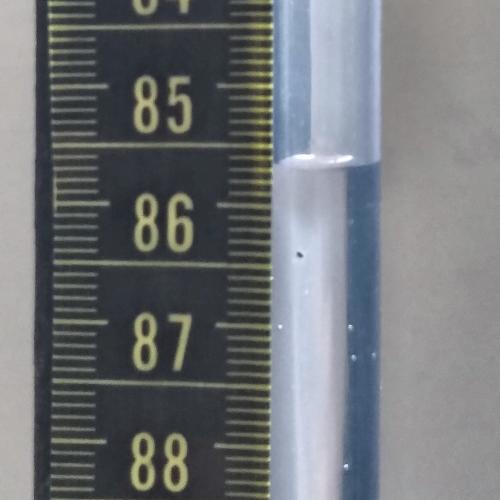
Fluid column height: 85.7 cm